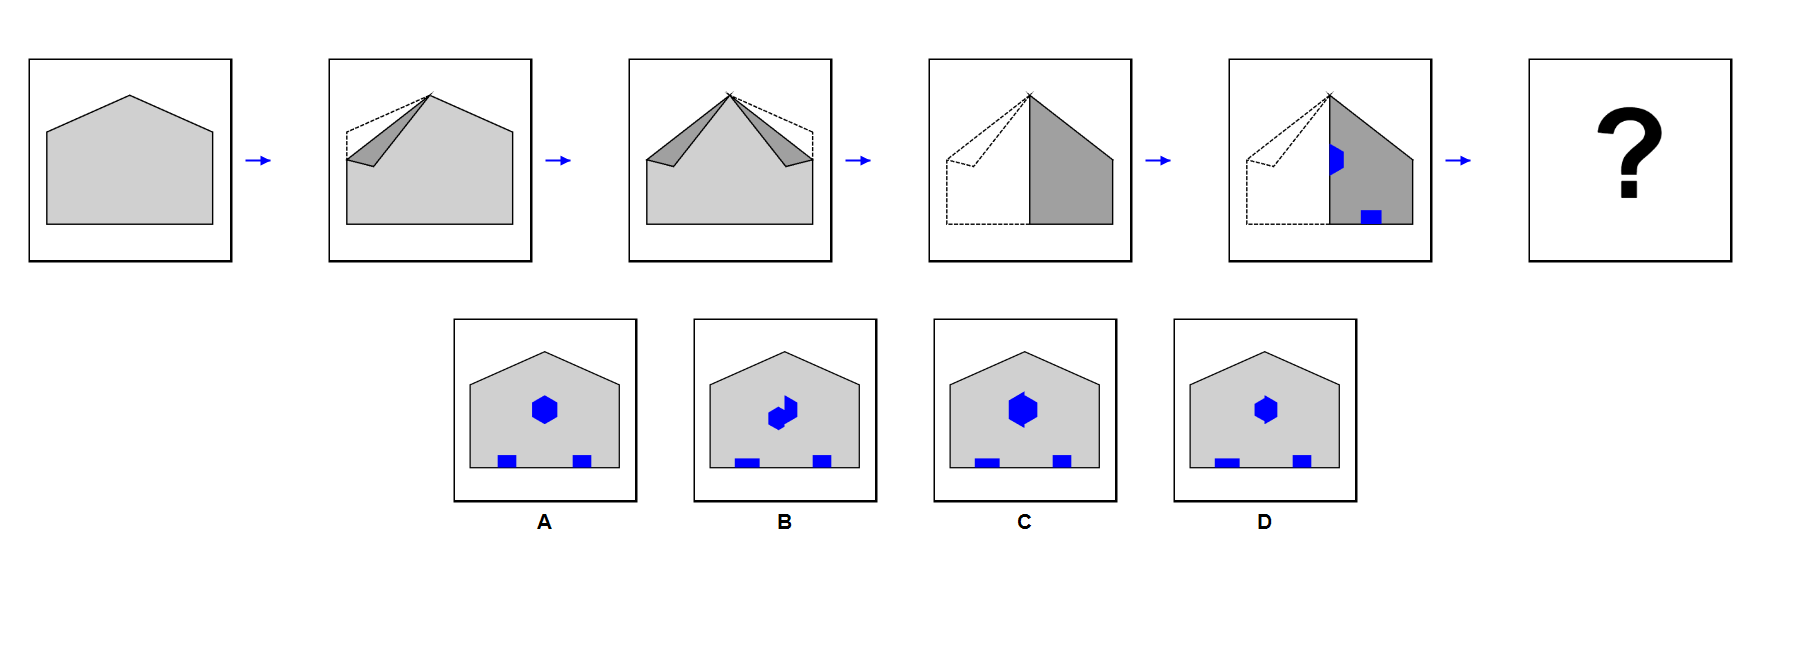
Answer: A